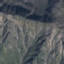
Land use / land cover class: HerbaceousVegetation